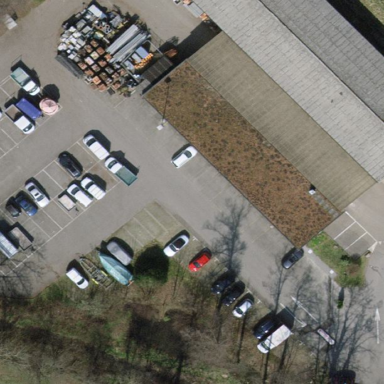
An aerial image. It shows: Parking area with surface.